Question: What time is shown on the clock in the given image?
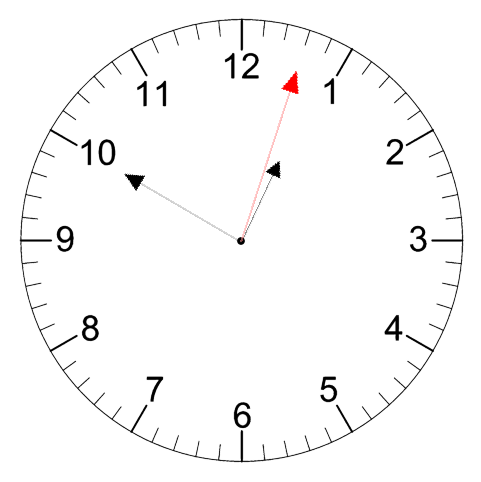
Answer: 12:50:03